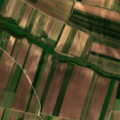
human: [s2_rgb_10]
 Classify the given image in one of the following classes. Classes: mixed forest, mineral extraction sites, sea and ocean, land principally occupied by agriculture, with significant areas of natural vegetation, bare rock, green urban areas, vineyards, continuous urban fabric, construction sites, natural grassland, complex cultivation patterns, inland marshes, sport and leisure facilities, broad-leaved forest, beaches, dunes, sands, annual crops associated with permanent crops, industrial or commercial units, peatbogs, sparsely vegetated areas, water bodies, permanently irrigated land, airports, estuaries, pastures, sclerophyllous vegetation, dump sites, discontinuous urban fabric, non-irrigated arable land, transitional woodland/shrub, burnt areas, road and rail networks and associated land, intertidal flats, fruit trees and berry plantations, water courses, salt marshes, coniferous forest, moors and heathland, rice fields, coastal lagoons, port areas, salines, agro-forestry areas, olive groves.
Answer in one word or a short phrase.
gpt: non-irrigated arable land, vineyards, land principally occupied by agriculture, with significant areas of natural vegetation